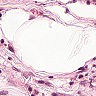
Metastatic tissue present: no